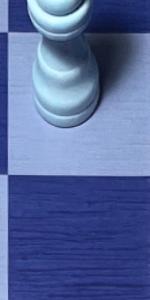
Label: Empty